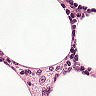
Metastatic tissue present: no